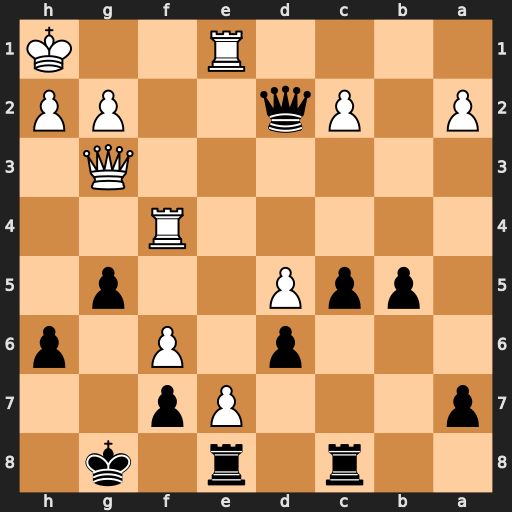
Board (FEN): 2r1r1k1/p3Pp2/3p1P1p/1ppP2p1/5R2/6Q1/P1Pq2PP/4R2K
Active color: b
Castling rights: -
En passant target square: -
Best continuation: Qxf4 Qxf4 gxf4